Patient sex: M
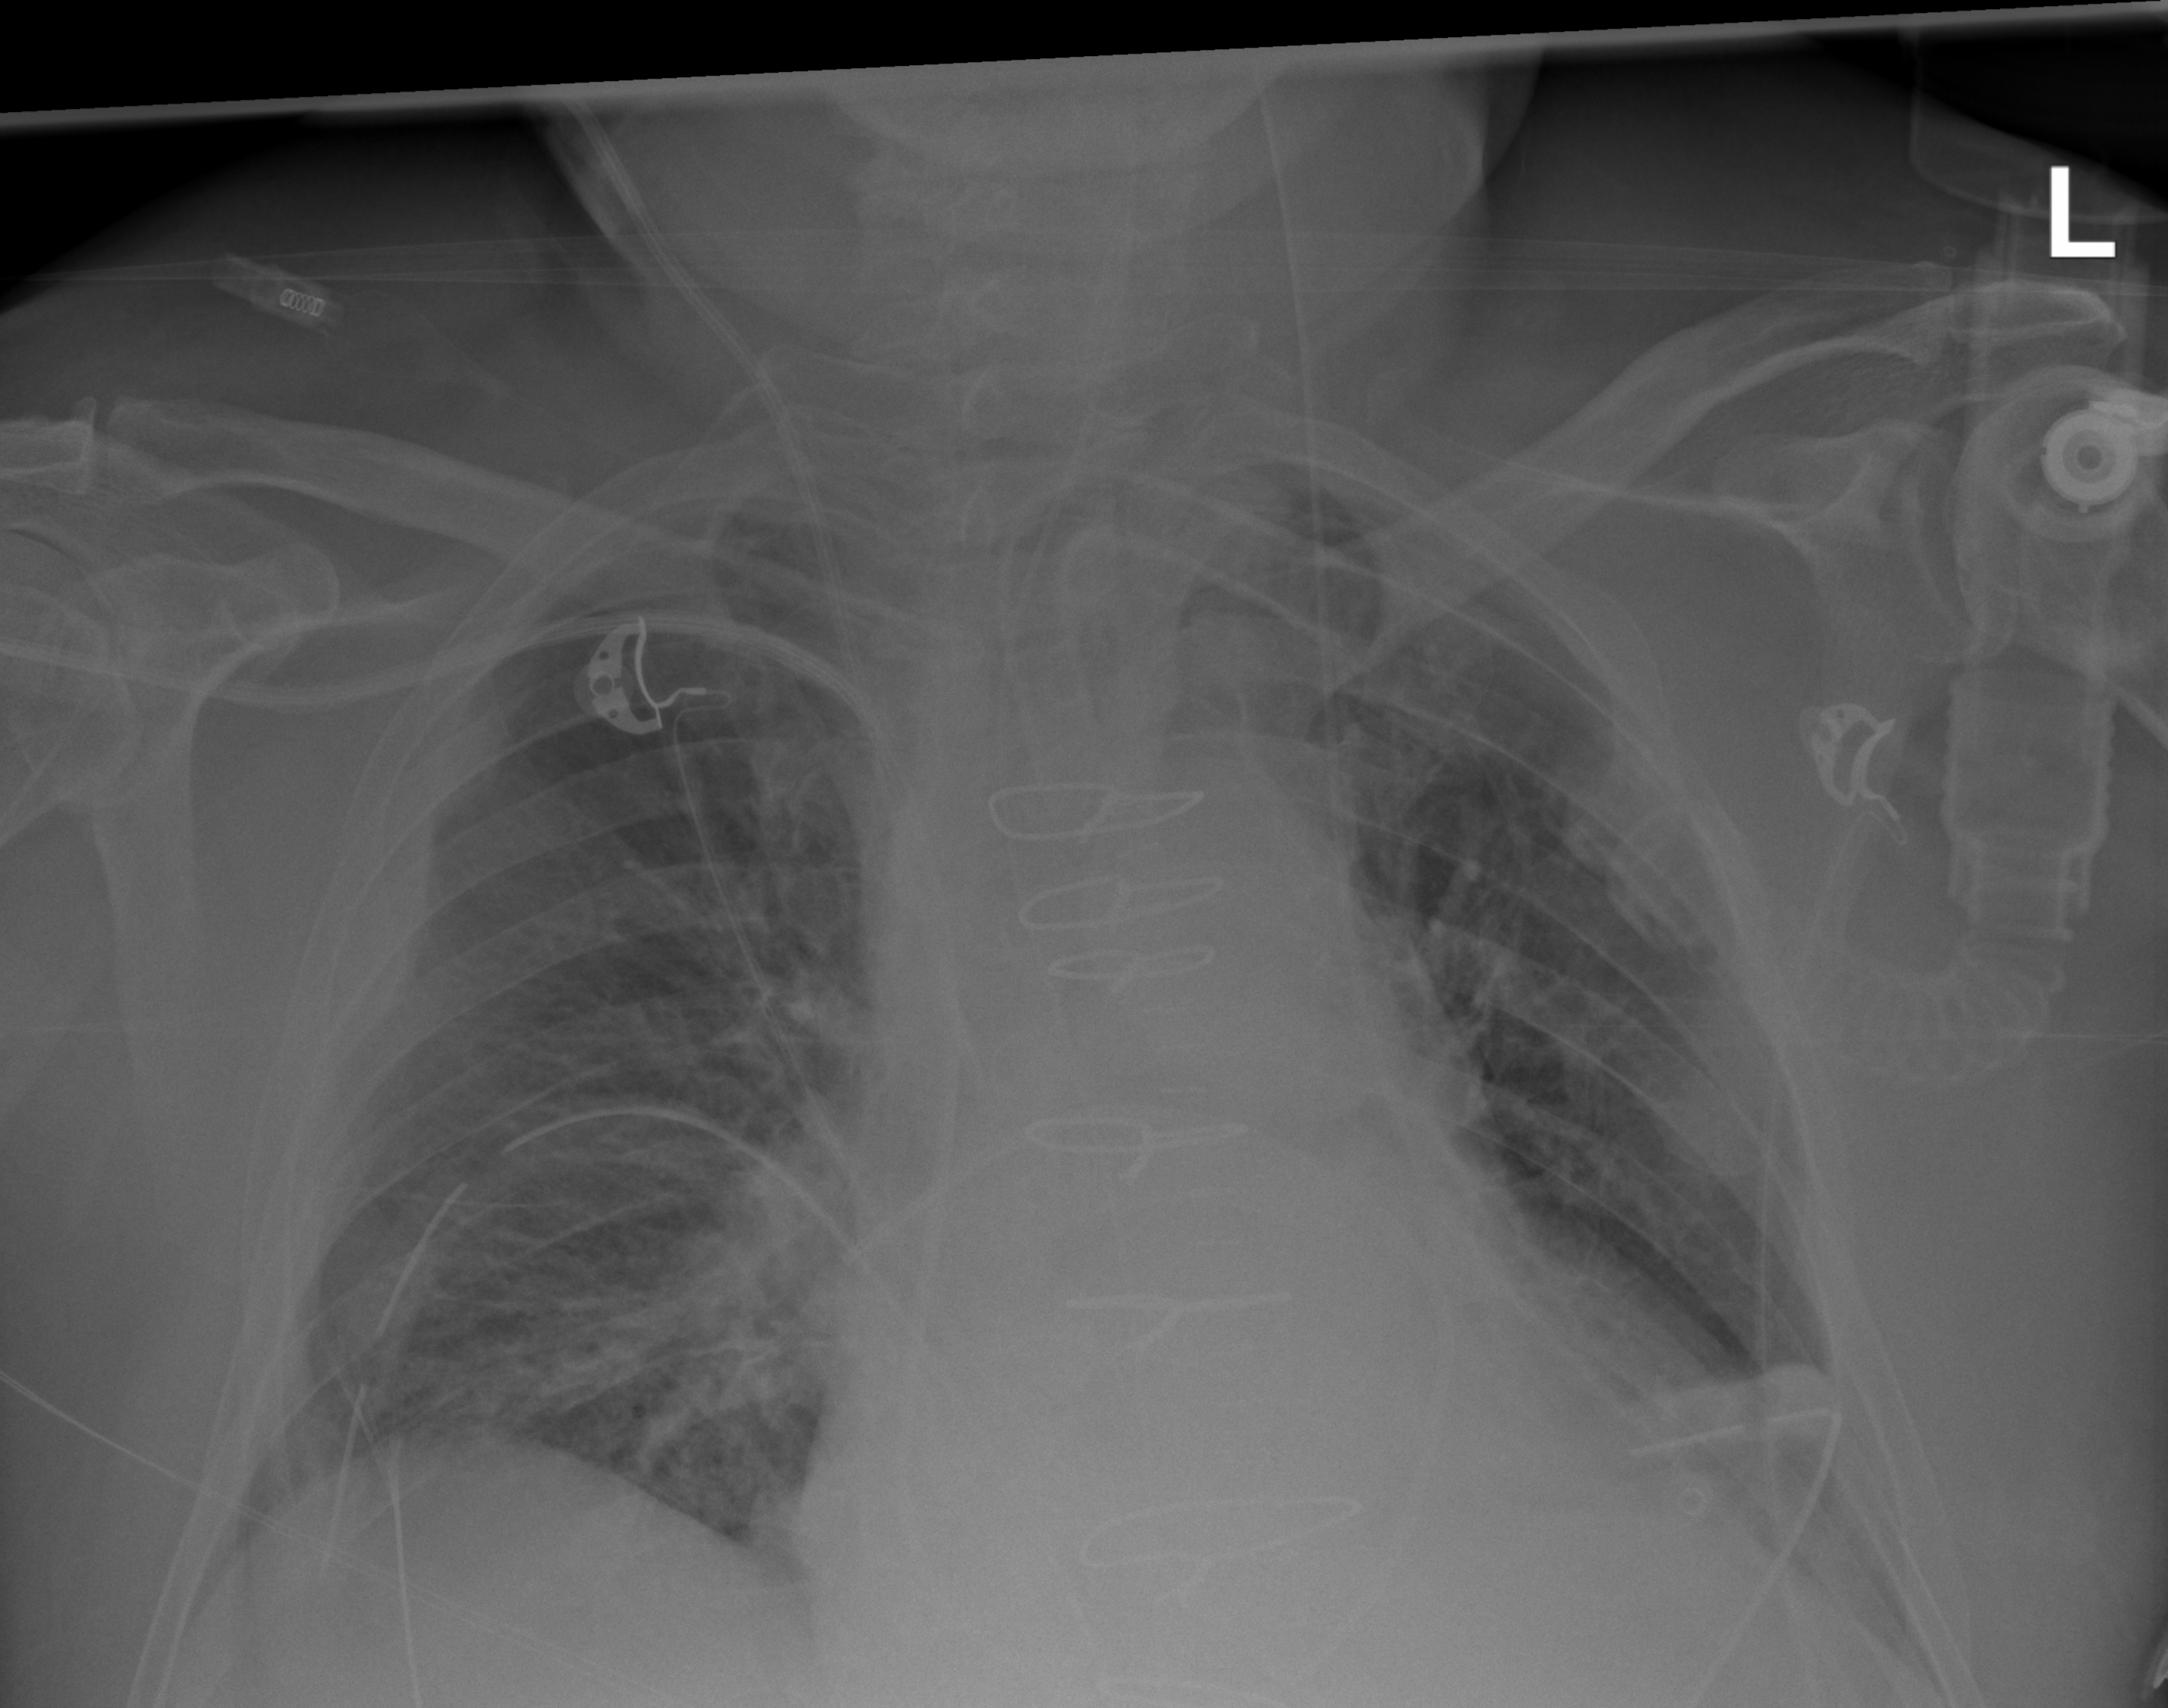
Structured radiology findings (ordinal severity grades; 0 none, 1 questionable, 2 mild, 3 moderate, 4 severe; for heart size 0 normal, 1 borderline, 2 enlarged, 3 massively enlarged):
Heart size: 1
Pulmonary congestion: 2
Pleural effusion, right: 0
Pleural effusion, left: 0
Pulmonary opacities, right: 2
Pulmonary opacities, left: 2
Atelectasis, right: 2
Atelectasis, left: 2